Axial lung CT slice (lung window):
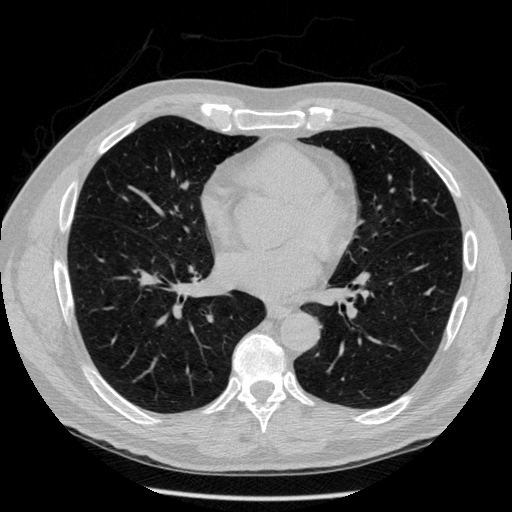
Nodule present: no